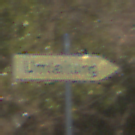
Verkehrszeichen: UmleitungswegweiserRechtsweisend
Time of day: SunriseSunset
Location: Outdoor (Nature)
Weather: Clear
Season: NotSpecified
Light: Natural